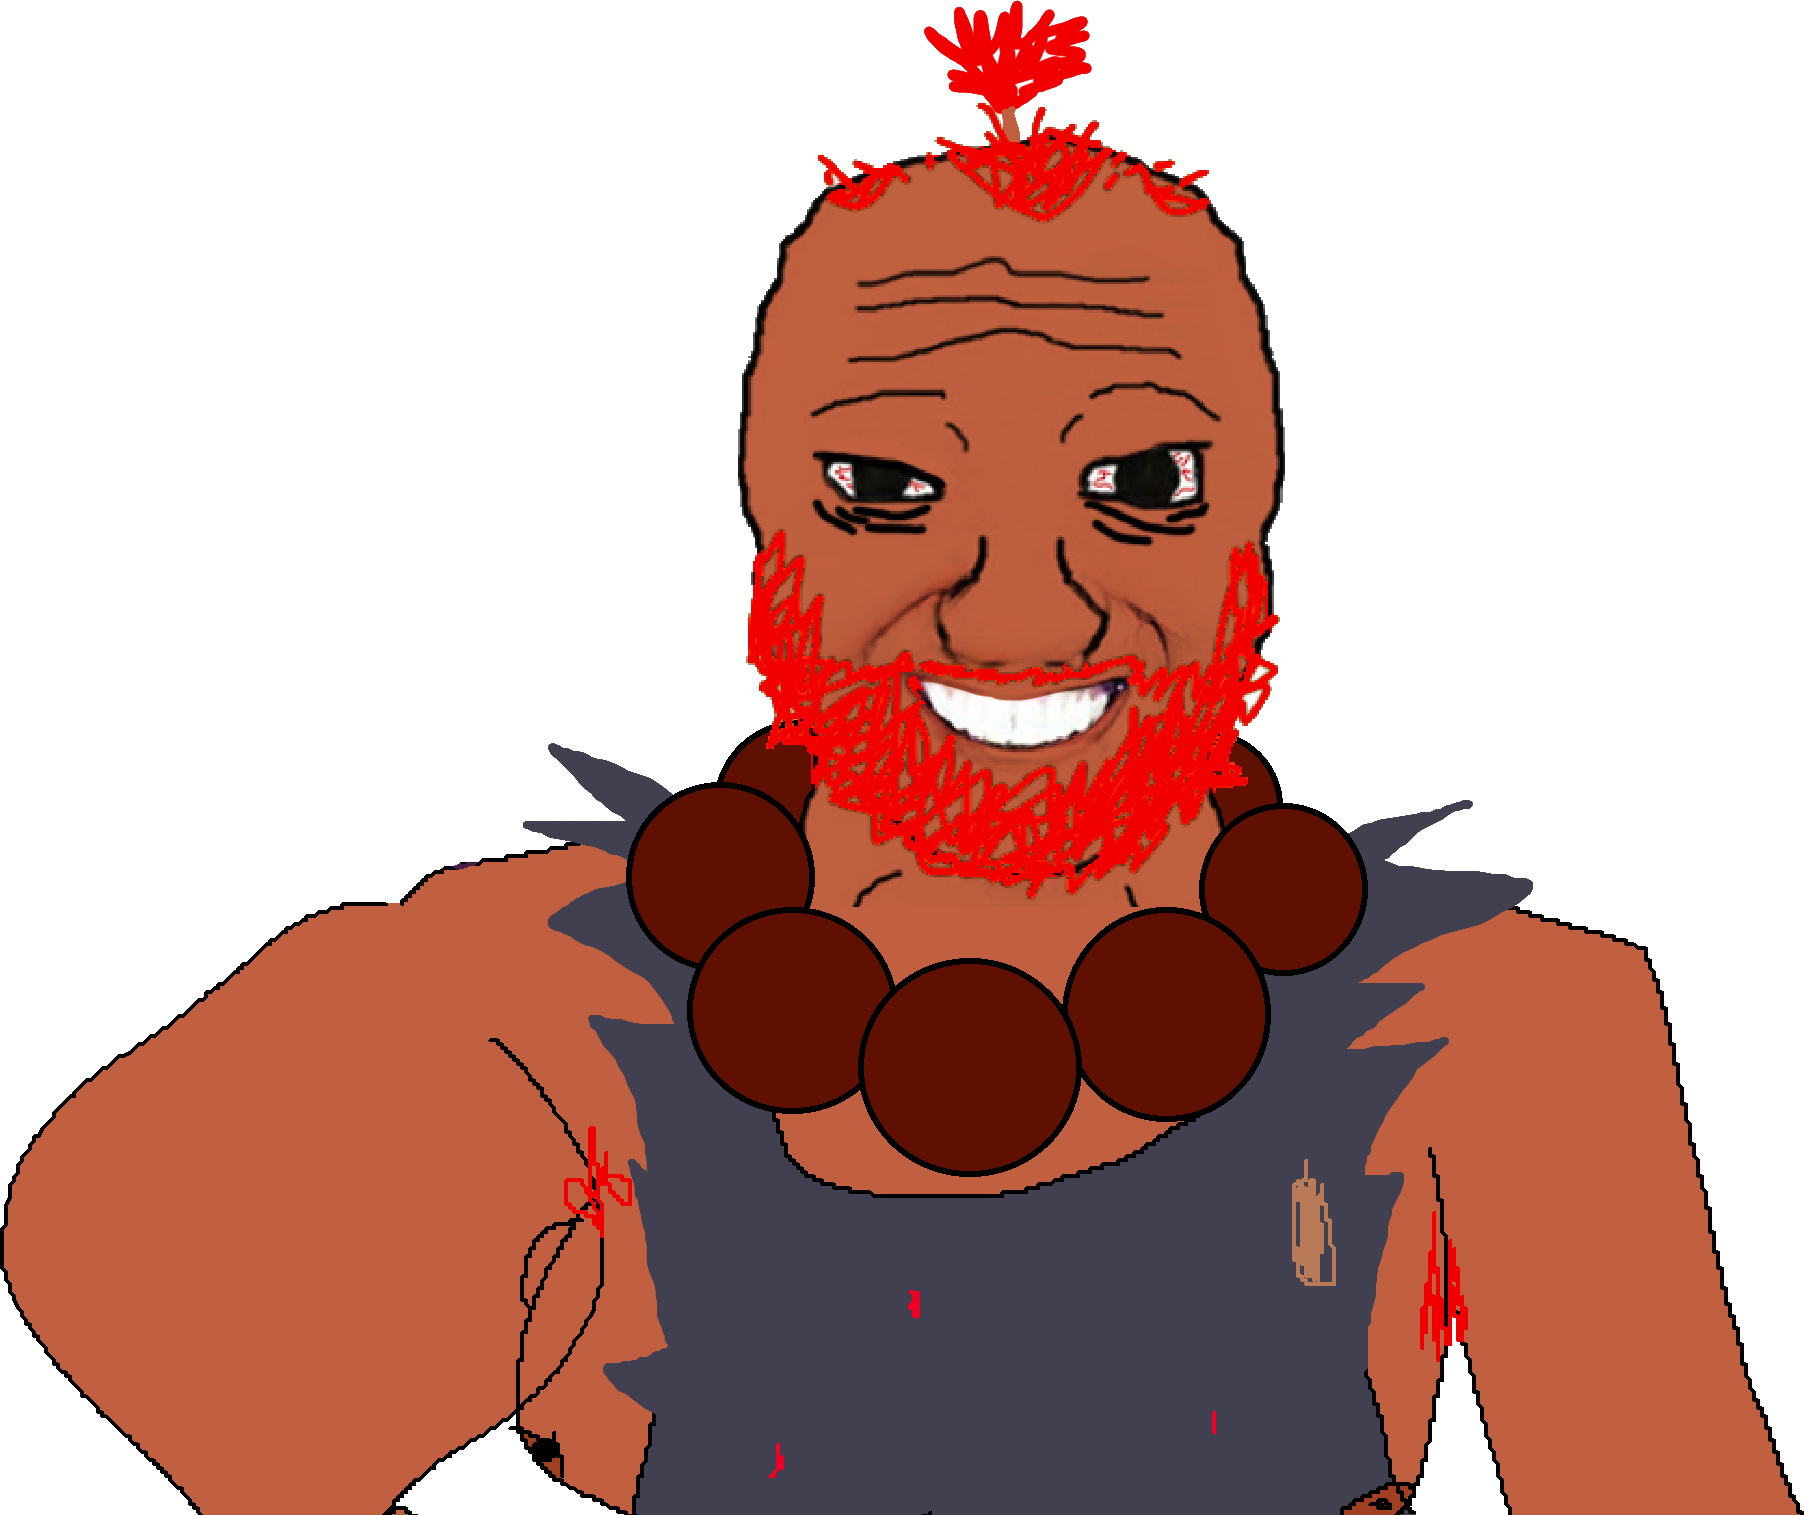
Label: 5_Coomer